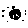
Label: moon